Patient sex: M
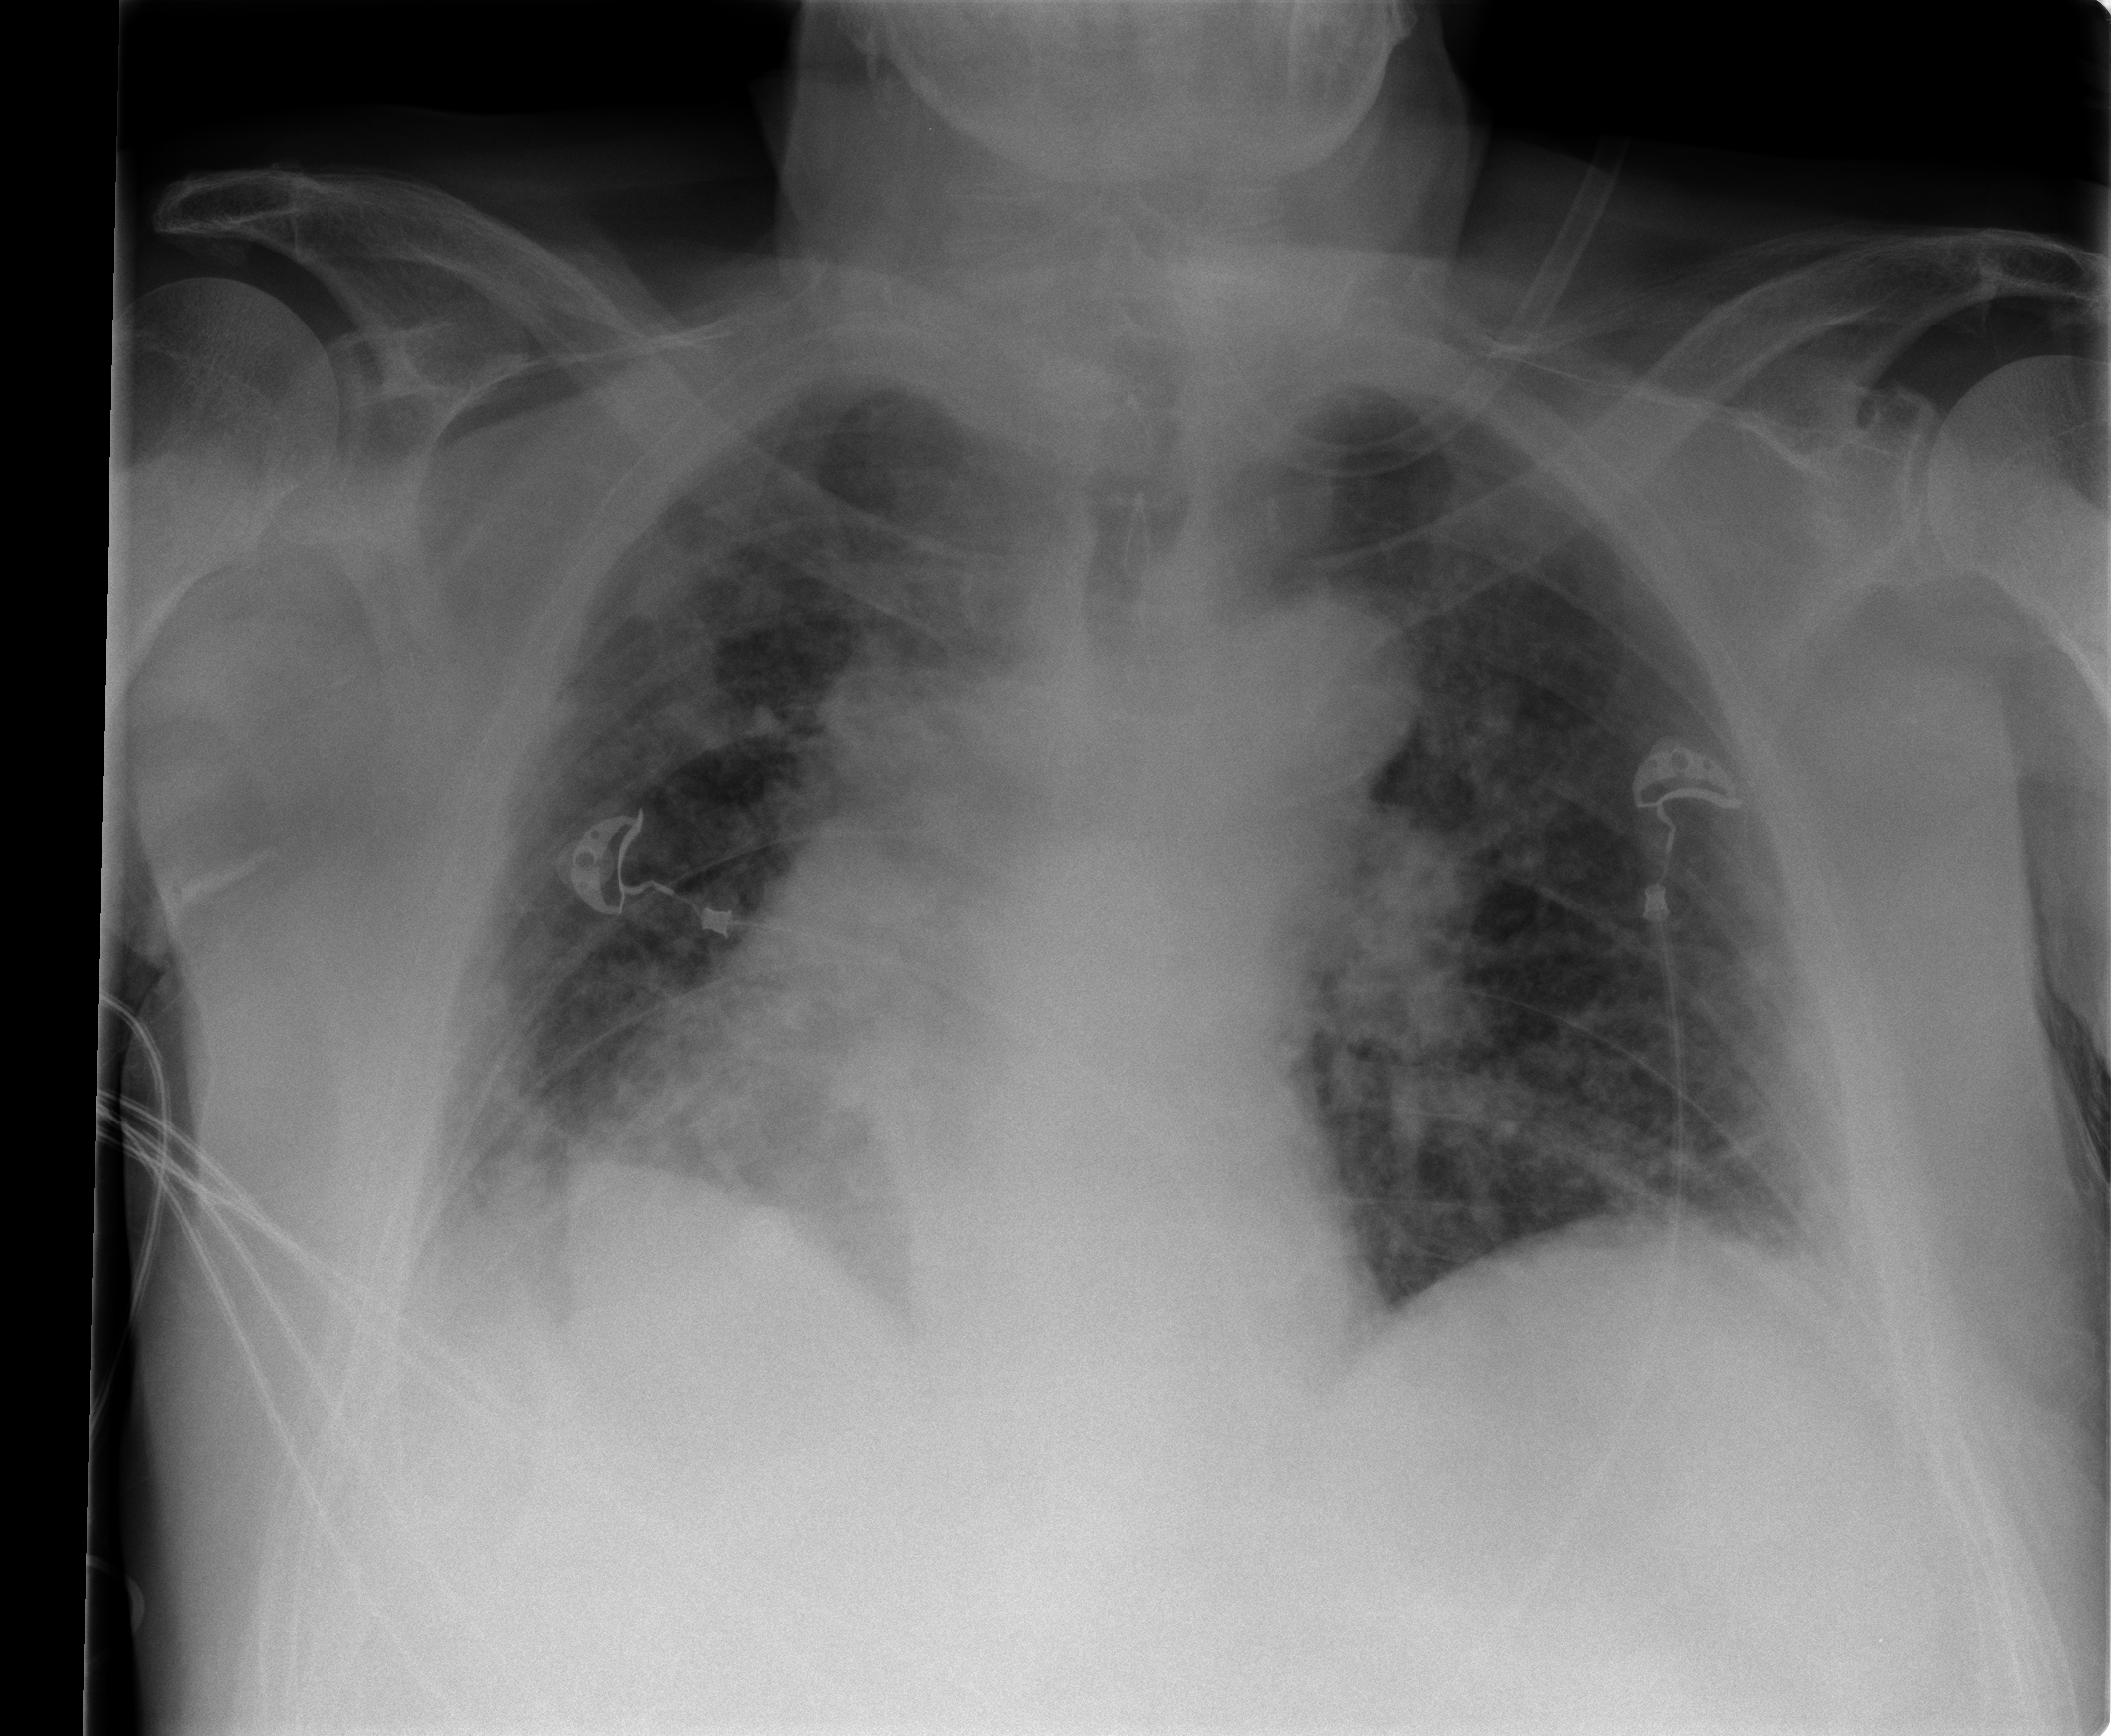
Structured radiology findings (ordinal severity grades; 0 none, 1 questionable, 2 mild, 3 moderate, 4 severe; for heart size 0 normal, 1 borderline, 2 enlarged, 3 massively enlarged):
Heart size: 0
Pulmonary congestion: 2
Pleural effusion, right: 1
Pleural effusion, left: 1
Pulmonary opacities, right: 0
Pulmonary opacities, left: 0
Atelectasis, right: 0
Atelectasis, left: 0